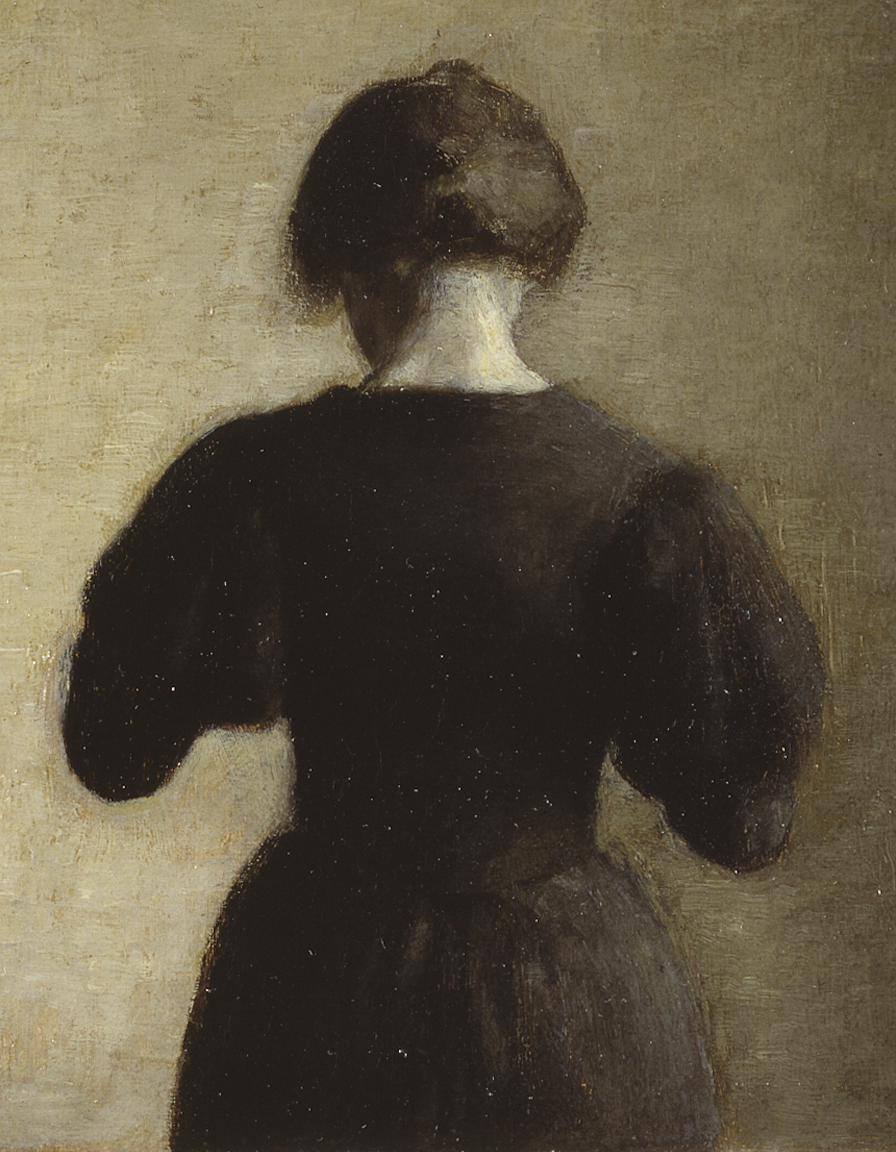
portrait painting, medium, bright diffused light, woman in dark dress with hair pinned up seen from behind, standing against muted beige wall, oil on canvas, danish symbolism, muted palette